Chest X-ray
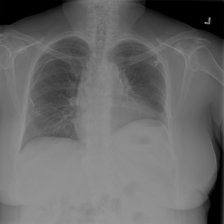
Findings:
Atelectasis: positive
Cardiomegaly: negative
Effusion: negative
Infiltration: positive
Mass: negative
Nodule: negative
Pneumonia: negative
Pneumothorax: negative
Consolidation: negative
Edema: negative
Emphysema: negative
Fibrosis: negative
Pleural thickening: negative
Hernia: negative